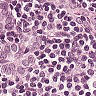
Metastatic tissue present: yes